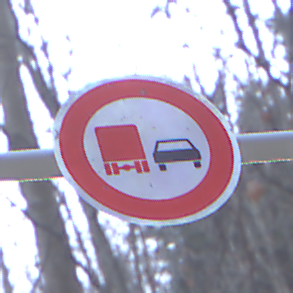
Verkehrszeichen: UeberholverbotKraftfahrzeuge
Umgebung: Outdoor, Nature
Tageszeit: MorningAfternoon
Wetter: Overcast
Licht: Natural
Jahreszeit: Winter
Kontrast: LowContrast